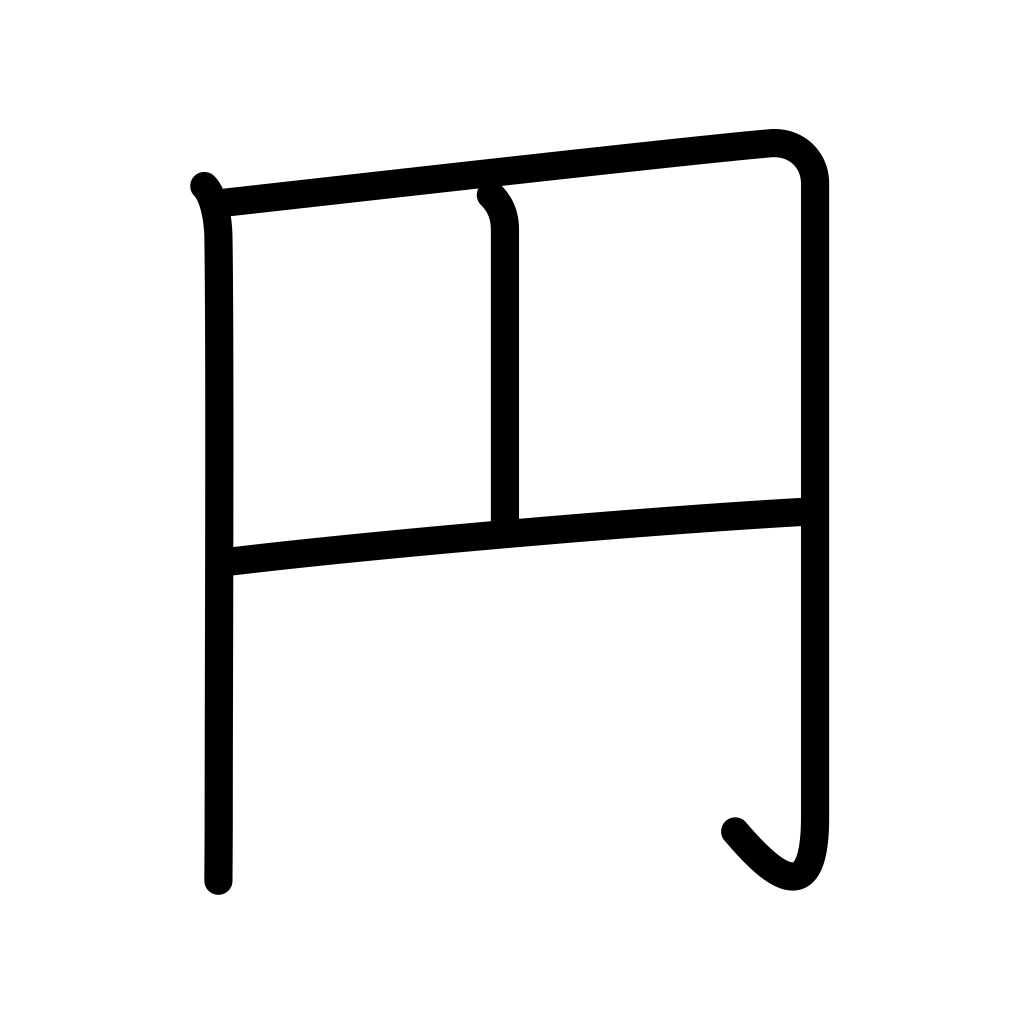
Meaning: circle, yen, round